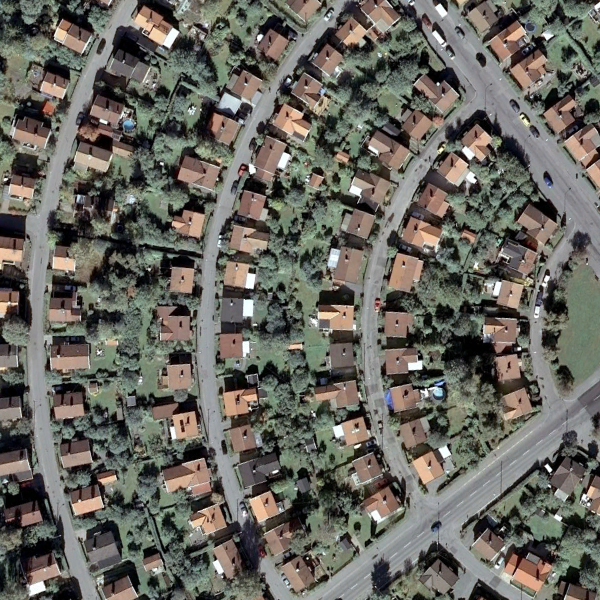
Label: DenseResidential